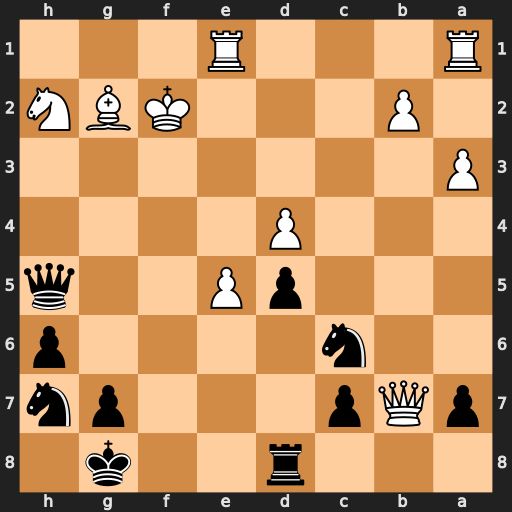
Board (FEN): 3r2k1/pQp3pn/2n4p/3pP2q/3P4/P7/1P3KBN/R3R3
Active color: b
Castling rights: -
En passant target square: -
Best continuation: Qxh2 Qxc6 Rf8+ Ke3 Qxg2